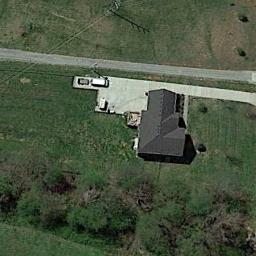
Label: sparse_residential